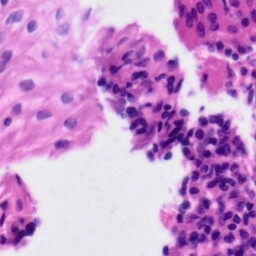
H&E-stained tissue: Tonsil